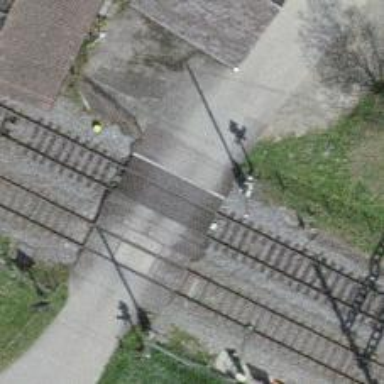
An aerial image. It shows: Level crossing on the railway with lights and full barrier.